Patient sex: M
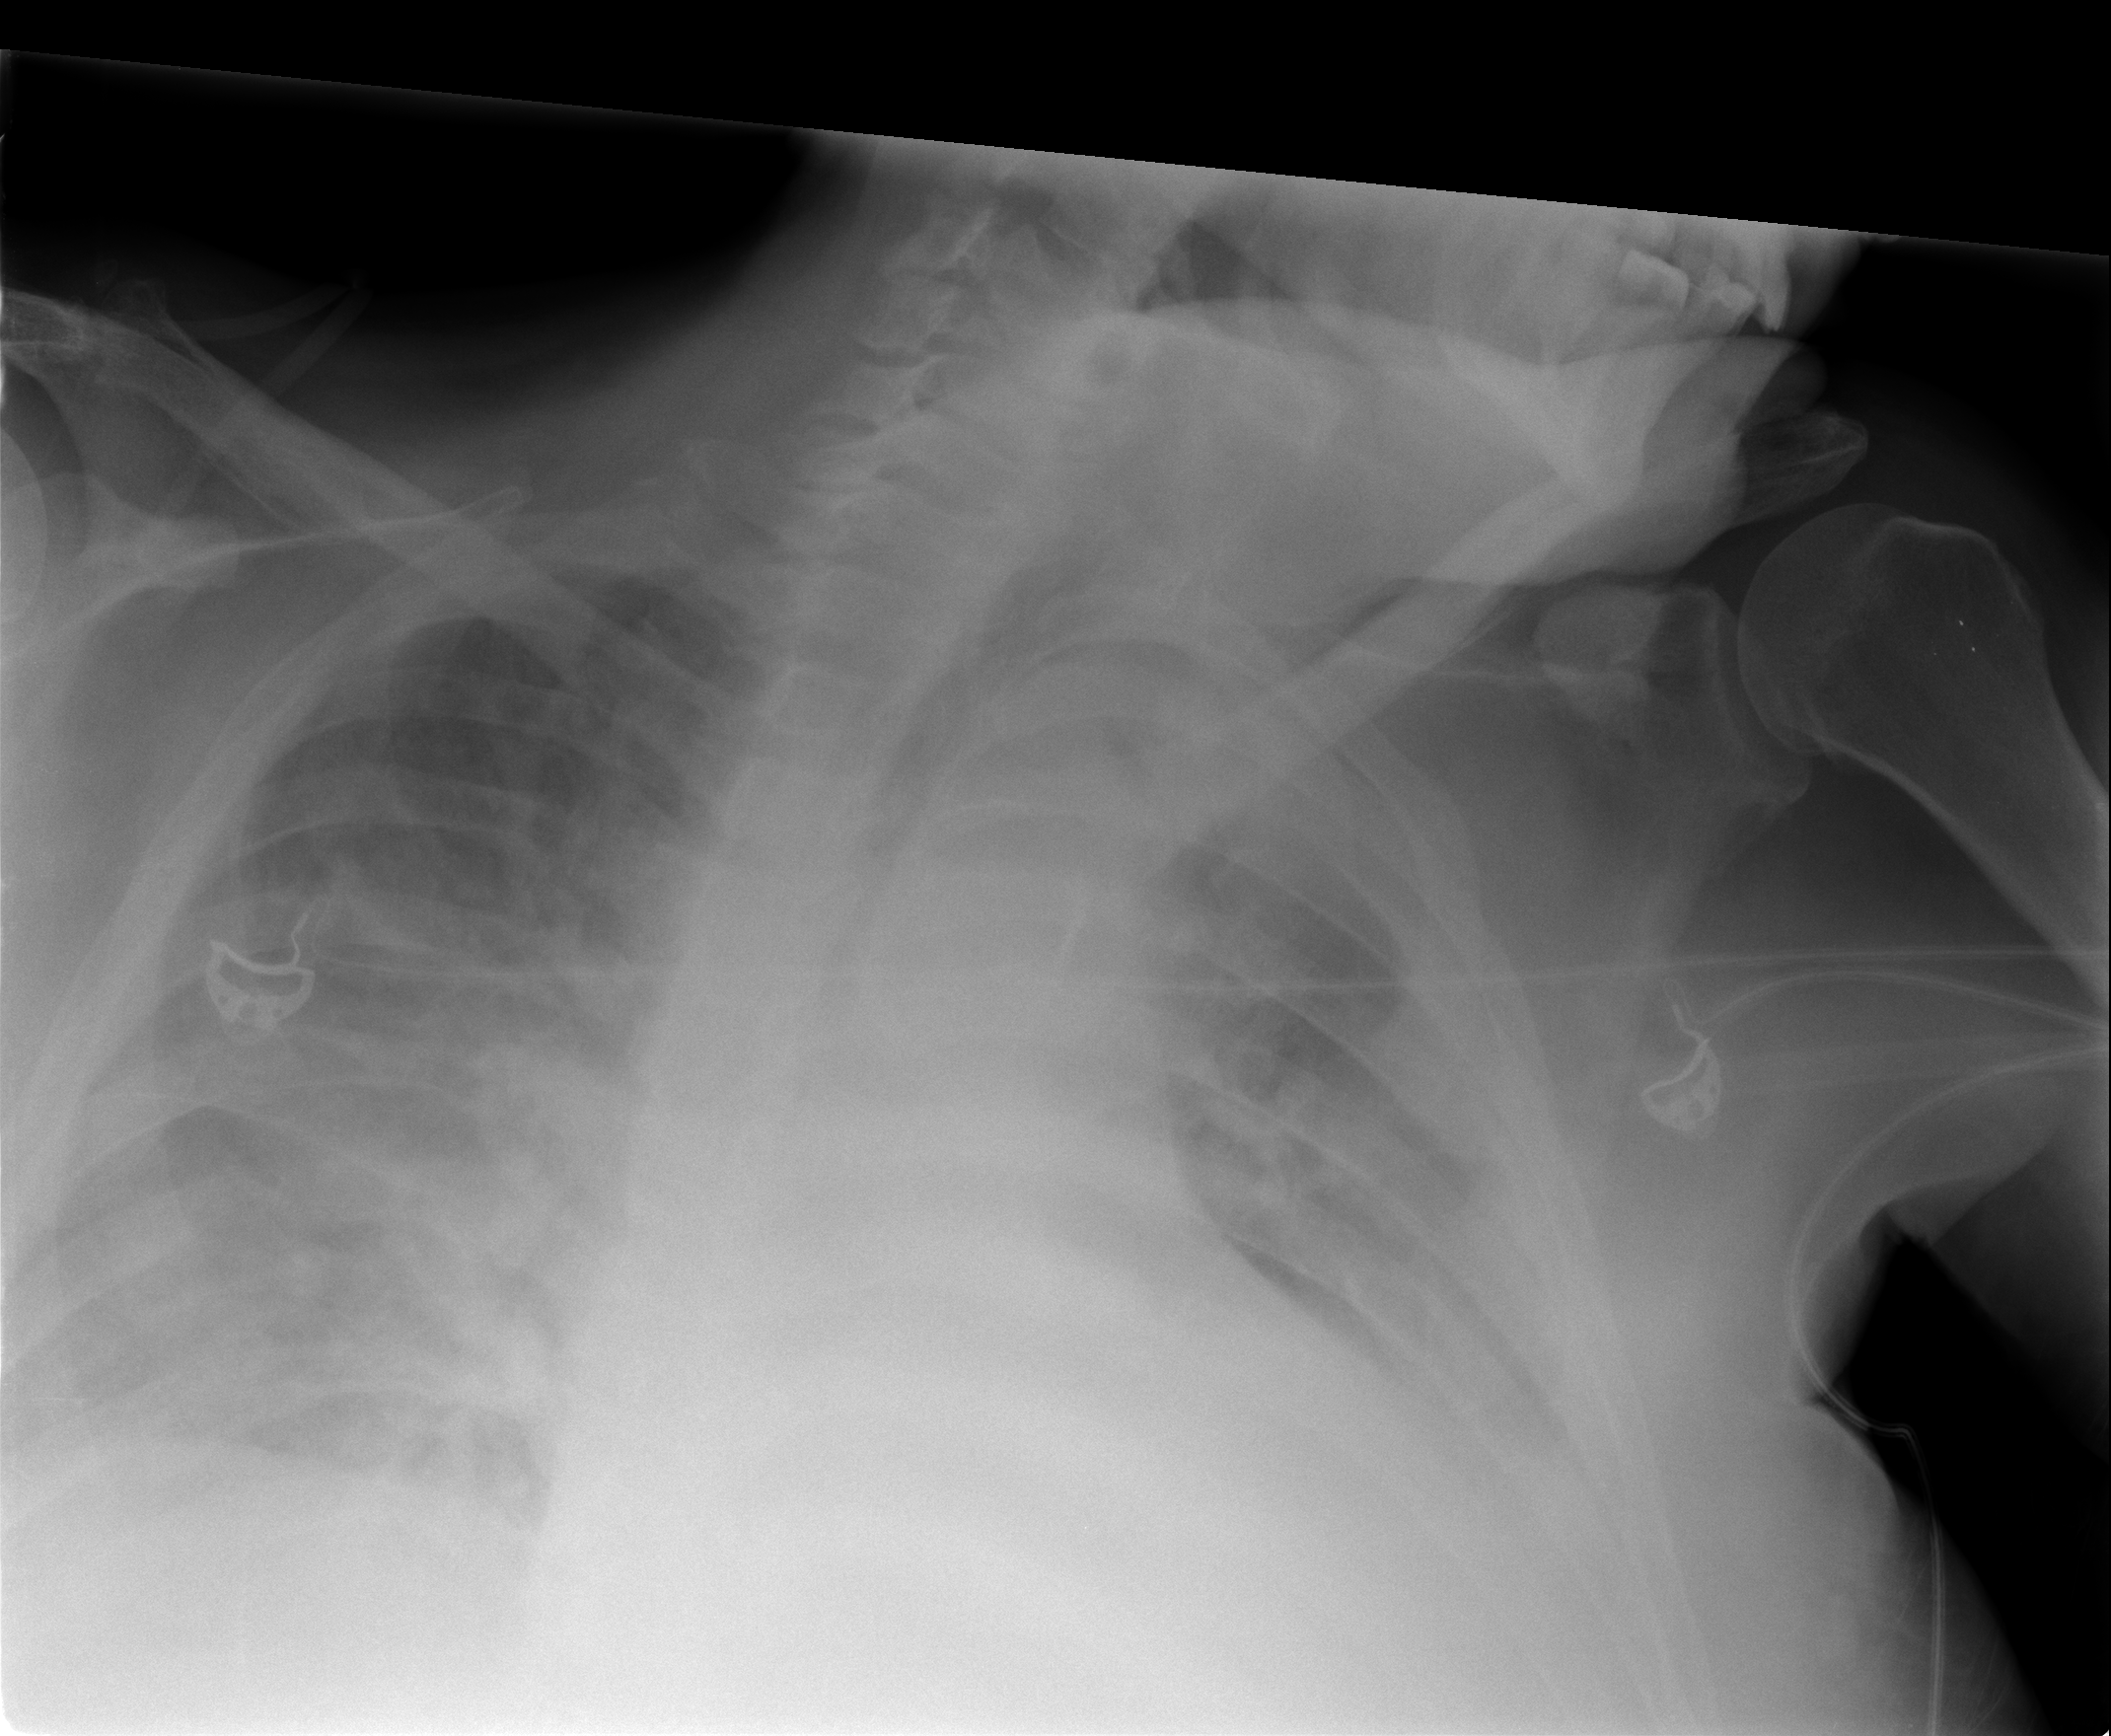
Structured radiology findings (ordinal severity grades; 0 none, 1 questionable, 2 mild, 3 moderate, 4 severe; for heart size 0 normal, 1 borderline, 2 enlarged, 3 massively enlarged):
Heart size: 3
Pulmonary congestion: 0
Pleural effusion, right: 2
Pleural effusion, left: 2
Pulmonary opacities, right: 1
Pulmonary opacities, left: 1
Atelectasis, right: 2
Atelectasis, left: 2